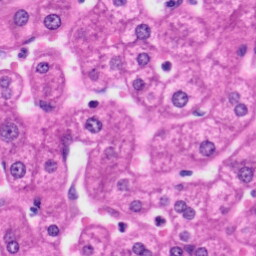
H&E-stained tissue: Liver